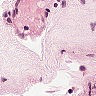
Metastatic tissue present: no